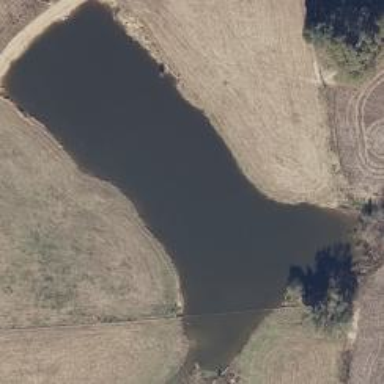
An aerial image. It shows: Pond surrounded by natural water.